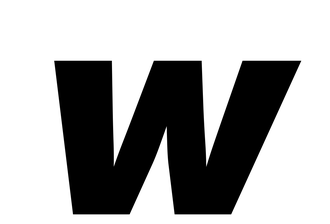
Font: Inter-Italic_Black_Italic